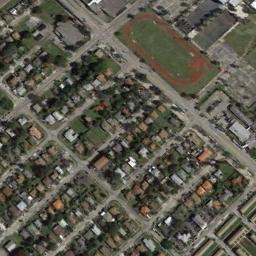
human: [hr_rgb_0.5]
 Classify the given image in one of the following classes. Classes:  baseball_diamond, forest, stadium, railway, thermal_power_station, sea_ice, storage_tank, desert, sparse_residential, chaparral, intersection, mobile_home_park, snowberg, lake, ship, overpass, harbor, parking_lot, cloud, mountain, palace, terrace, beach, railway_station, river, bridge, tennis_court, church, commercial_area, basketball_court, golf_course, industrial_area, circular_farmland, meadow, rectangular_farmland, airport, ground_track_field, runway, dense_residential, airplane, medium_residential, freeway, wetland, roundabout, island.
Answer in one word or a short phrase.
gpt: ground_track_field